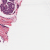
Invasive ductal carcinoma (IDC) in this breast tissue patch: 1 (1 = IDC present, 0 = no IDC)